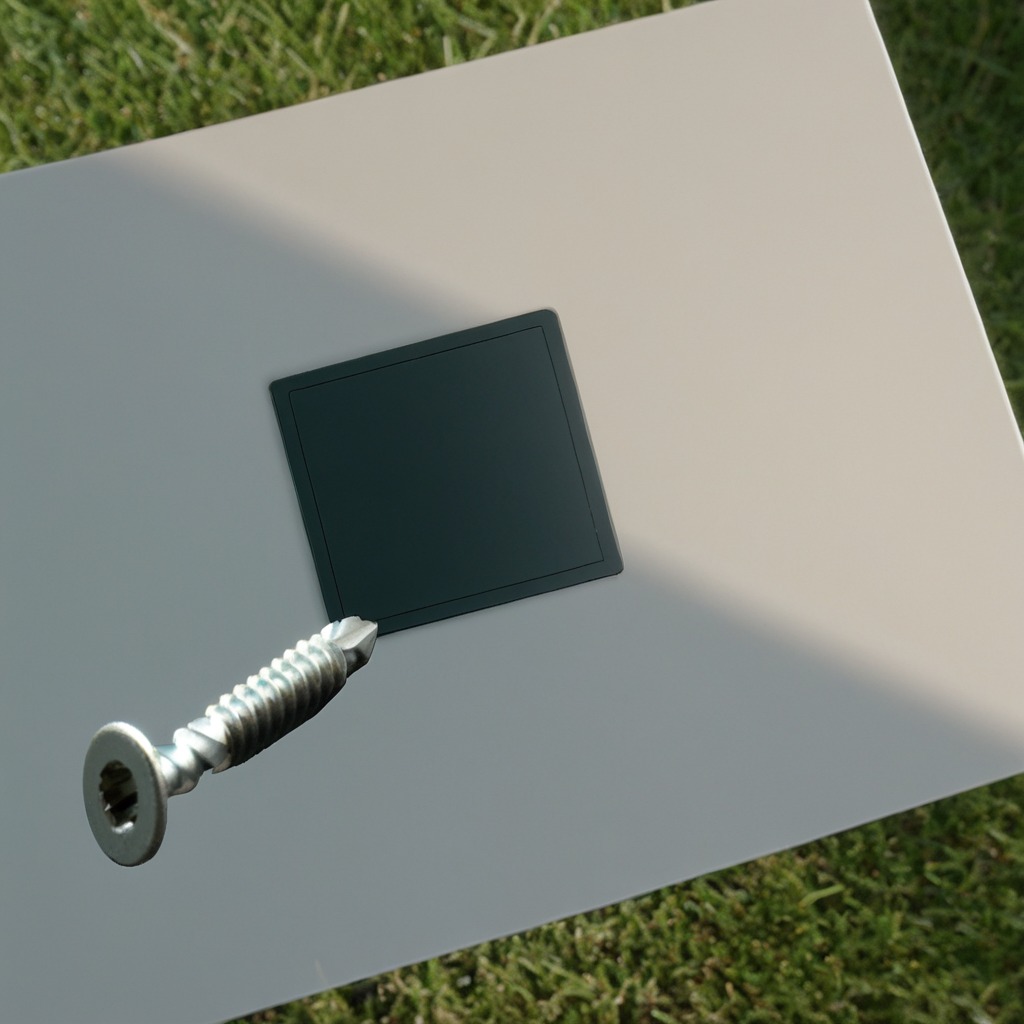
A metal screw is lying on a textured surface.